Aerial crown-view tile of a tropical tree (Barro Colorado Island, Panama), acquired 20240813:
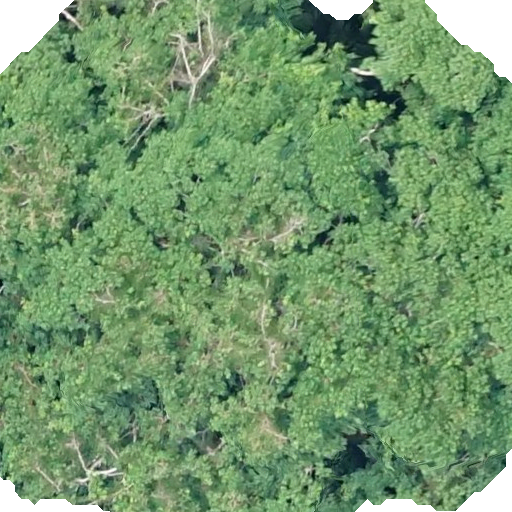
Species: Hura crepitans
GBIF accepted scientific name: Hura crepitans
Crown area: 443.981 m²